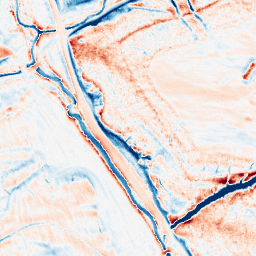
Category: classical
Decomposition family: gaussian_anisotropic
Decomposition parameters: sigma_x: 2
sigma_y: 5
Upsampling method: regularized
Upsampling parameters: scale: 4
lambda_reg: 0.001
Upsampling scale: 4